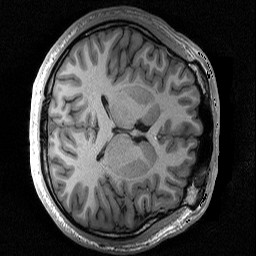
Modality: T1w
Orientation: axial